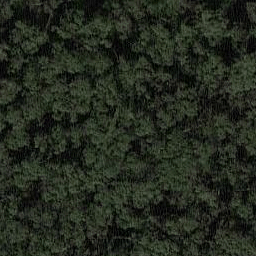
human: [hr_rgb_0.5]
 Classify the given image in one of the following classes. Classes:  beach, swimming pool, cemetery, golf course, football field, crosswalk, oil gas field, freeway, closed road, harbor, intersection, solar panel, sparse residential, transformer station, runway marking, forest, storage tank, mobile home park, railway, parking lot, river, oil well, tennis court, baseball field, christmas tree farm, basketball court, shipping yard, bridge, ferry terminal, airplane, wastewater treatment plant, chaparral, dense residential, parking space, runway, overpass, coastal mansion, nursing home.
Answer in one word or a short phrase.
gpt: forest